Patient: sex F, age 22
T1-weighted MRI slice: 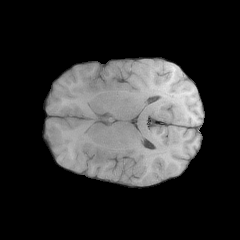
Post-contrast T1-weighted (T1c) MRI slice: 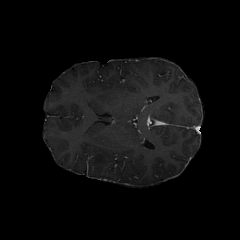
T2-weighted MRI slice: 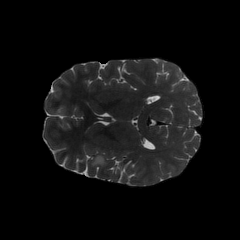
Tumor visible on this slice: yes
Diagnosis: Astrocytoma, IDH-mutant
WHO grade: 2